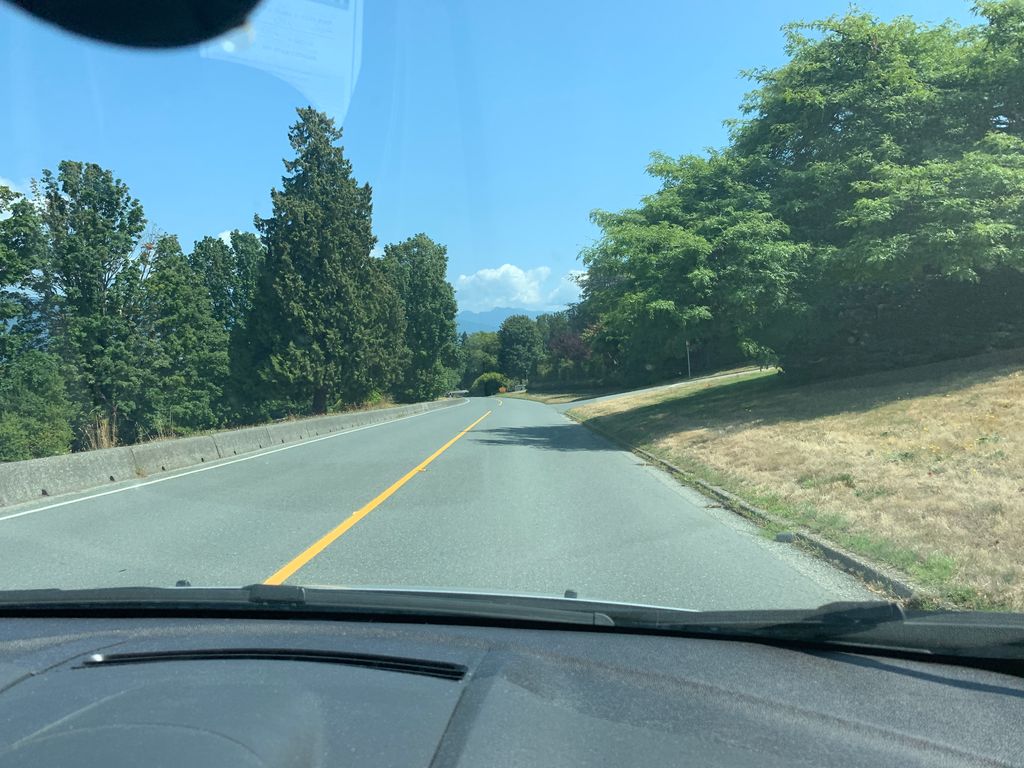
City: vancouver